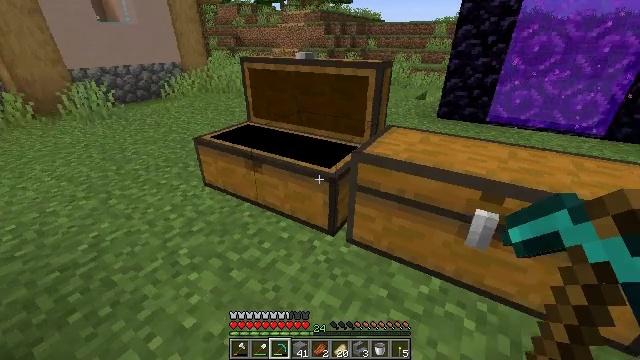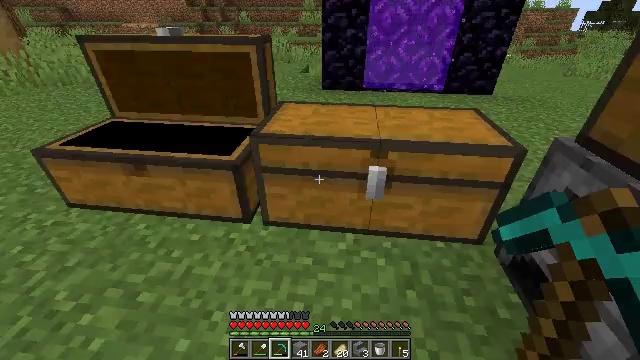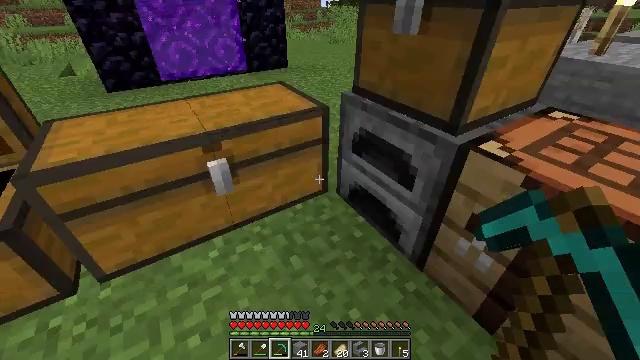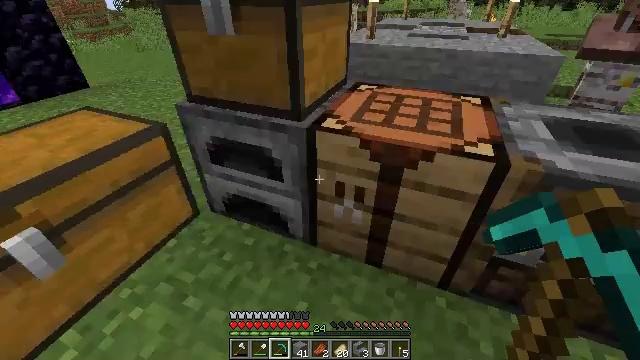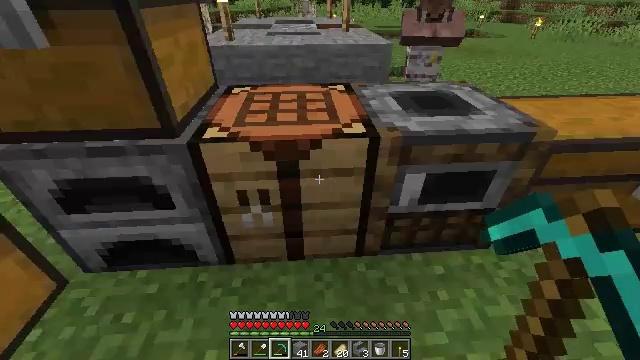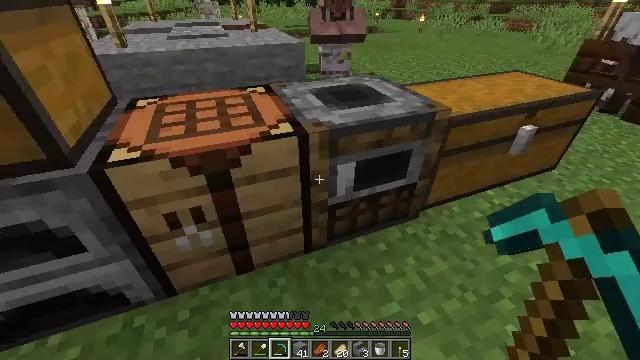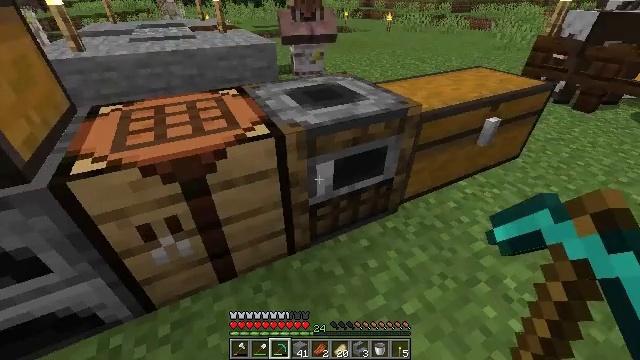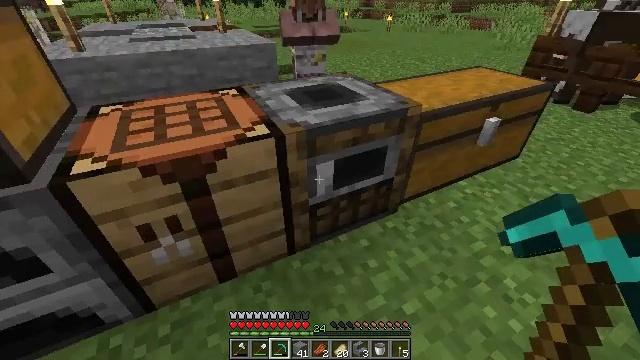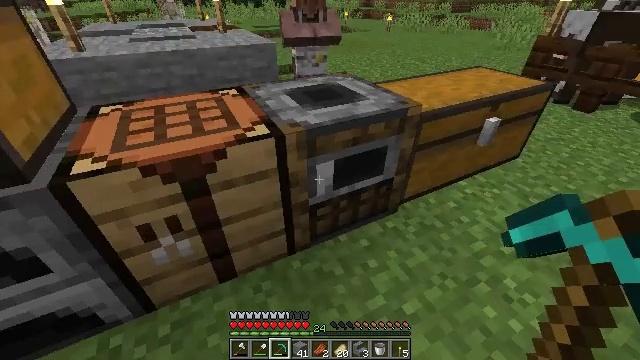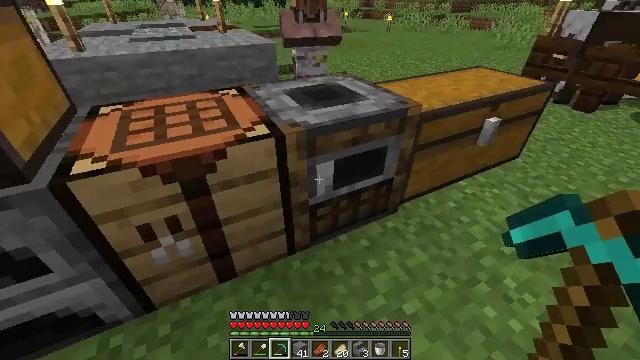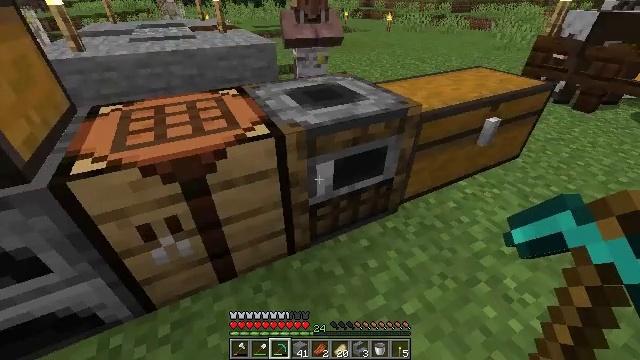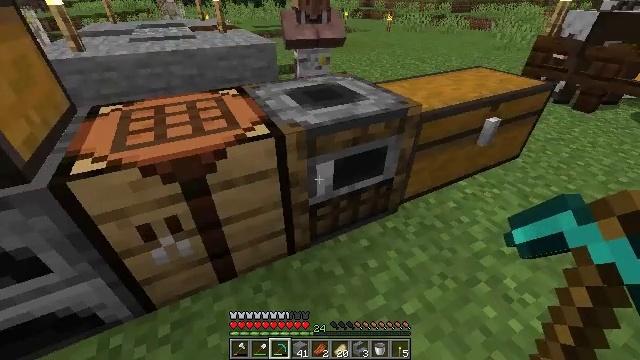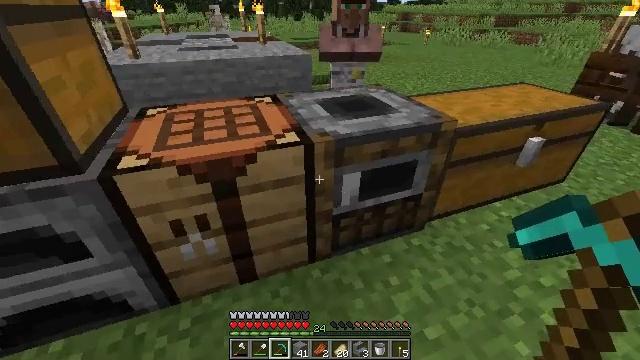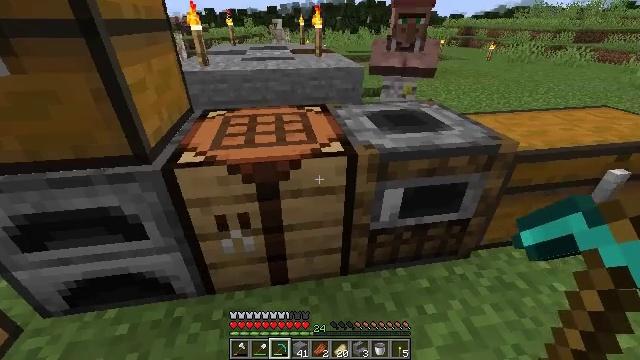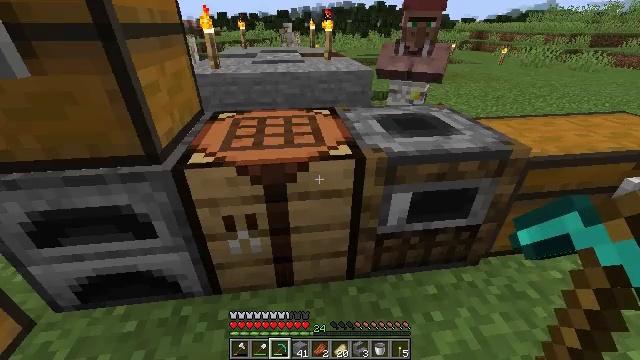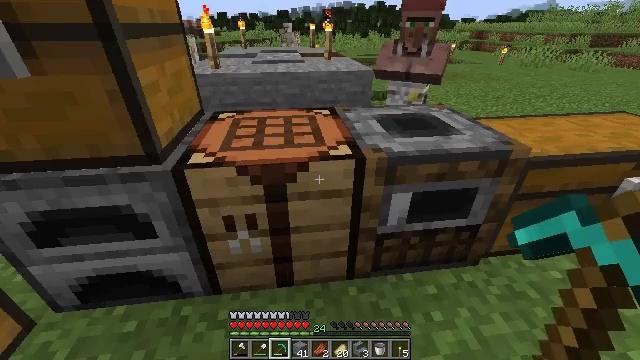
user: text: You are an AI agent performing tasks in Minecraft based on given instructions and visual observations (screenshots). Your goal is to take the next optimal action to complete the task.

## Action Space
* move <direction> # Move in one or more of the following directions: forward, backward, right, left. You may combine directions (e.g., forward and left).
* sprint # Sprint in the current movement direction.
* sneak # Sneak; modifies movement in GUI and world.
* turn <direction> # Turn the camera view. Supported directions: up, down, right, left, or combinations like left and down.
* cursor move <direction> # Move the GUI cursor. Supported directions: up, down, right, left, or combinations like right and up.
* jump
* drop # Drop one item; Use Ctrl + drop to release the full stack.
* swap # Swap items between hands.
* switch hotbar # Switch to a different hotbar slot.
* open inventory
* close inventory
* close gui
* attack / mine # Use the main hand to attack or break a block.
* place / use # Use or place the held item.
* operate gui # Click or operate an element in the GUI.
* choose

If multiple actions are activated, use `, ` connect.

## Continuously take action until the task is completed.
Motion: motion action
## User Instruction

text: Combine materials at the crafting table to get an observer.
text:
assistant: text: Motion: turn right and down
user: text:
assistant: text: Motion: turn right and down
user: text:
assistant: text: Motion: turn right
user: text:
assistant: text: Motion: turn right
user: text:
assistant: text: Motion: turn right
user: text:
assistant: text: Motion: turn right
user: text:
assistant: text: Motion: no_op
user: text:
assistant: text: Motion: no_op
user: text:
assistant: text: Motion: no_op
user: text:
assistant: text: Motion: no_op
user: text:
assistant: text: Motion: no_op
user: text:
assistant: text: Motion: turn left and up
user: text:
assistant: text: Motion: turn left and up
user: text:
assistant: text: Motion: turn left
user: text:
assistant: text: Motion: no_op
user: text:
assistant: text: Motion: use / place
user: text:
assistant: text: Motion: use / place
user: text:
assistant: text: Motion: use / place
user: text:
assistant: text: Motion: no_op
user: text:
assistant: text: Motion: no_op
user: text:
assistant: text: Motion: no_op
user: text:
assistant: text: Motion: no_op
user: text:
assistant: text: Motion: no_op
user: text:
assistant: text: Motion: no_op
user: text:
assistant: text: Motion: no_op
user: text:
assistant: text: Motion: turn up
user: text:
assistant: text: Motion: no_op
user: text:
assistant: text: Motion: no_op
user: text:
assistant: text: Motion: no_op
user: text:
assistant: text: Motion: turn left and down